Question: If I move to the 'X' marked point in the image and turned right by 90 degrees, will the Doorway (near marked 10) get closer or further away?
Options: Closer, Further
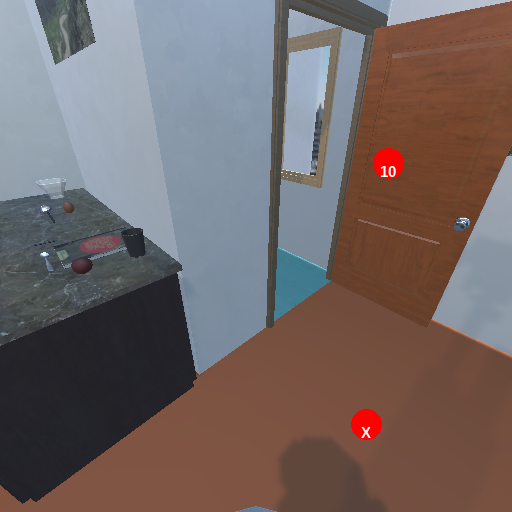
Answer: Closer